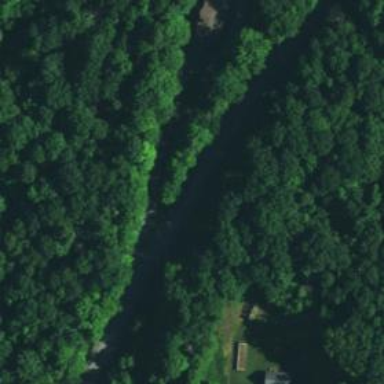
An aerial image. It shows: Driveway leading to service road.